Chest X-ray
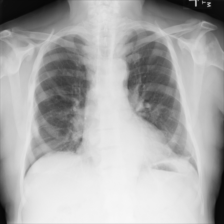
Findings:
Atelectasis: positive
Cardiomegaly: negative
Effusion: negative
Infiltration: negative
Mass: negative
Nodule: positive
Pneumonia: negative
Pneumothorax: negative
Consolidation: negative
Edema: negative
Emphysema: negative
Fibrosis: negative
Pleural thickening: negative
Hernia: negative